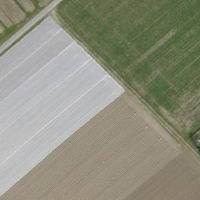
EUNIS habitat code: 52
Species observed at this site:
Lamium galeobdolon
Vicia sepium